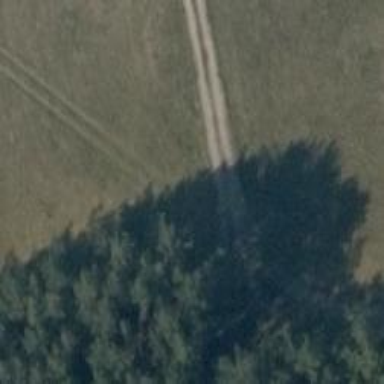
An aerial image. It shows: Gravel track with grade3 tracktype.